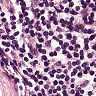
Metastatic tissue present: no